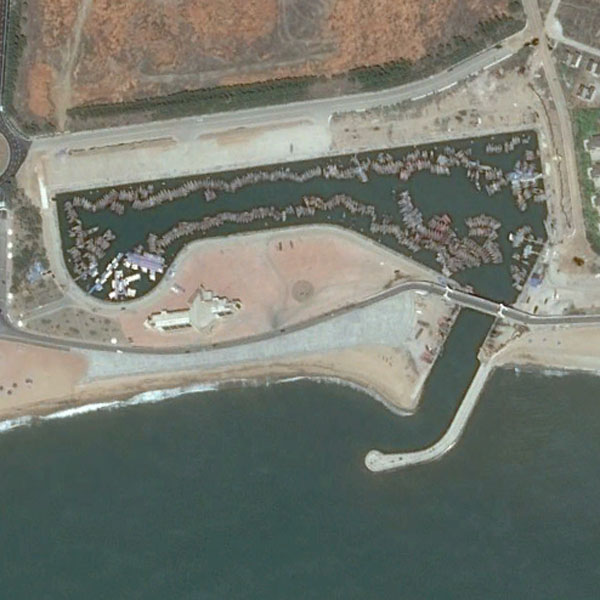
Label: Port